Field crop: maize
Growth stage: 2
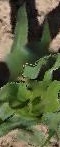
Species: maize